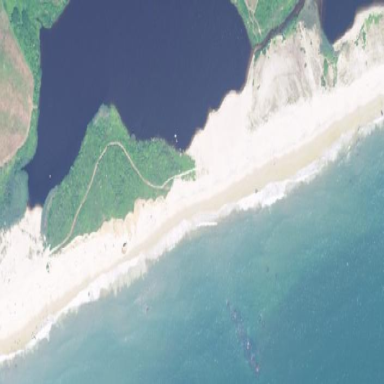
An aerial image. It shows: Sandy beach with natural surroundings.